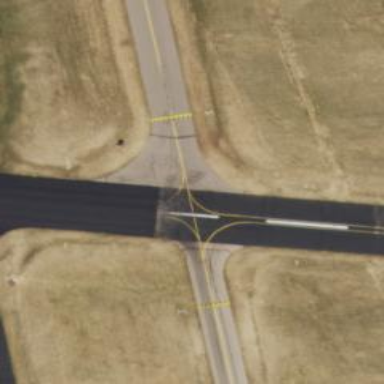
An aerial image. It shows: View of taxiway at the airport.